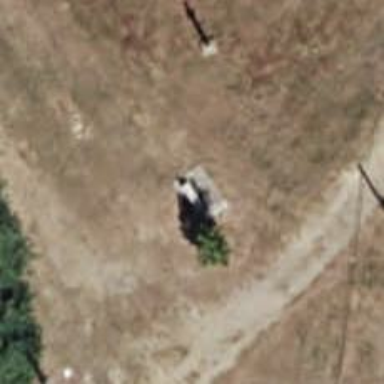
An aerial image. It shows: Bench.